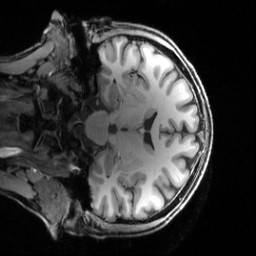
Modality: T1w
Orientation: coronal
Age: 31
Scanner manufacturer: siemens
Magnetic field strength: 3 T
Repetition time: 2.5 s
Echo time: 0.00444 s